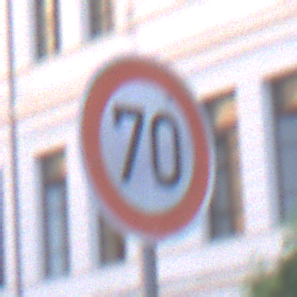
Verkehrszeichen: Geschwindigkeit70
Umgebung: Outdoor, Urban
Tageszeit: SunriseSunset
Wetter: PartlyCloudy
Licht: Natural
Jahreszeit: NotSpecified
Kontrast: LowContrast